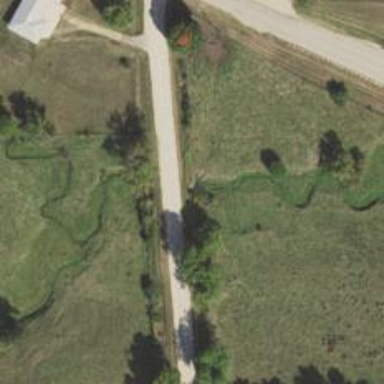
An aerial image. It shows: Culvert tunnel.